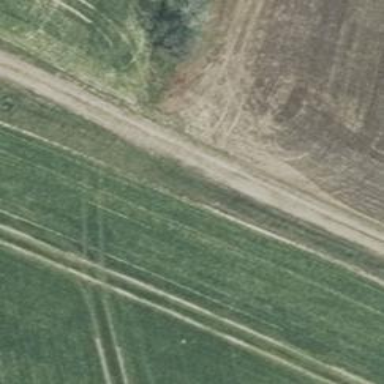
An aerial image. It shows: Dirt track road with grade 4 track type.